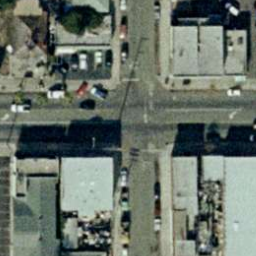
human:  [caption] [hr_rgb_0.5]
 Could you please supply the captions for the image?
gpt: A busy intersection with some houses and plants at the corners .

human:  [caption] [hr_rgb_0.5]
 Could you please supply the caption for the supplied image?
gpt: A busy intersection with some cars parked at the roadside .

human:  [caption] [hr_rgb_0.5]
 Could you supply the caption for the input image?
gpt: An intersection with some cars parked at the roadside .

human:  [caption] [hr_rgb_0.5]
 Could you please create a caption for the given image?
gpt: An intersection with some houses and plants at the corners .

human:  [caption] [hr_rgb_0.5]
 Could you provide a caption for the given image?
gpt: An intersection with two roads vertical to each other .